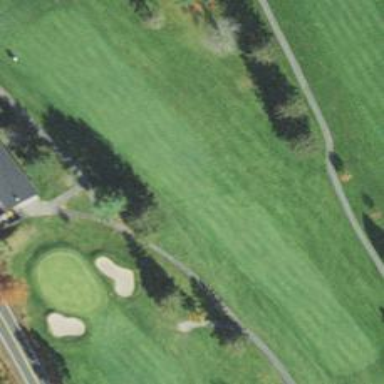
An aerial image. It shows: Grassy fairway on golf course.